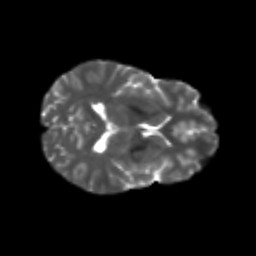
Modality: T2w
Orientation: axial
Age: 26
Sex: female
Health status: healthy
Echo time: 0.074 s